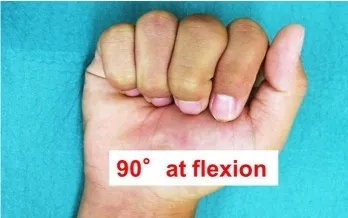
Photograph at 1 year after treatment. B; The ROM of the PIP joint improved to 90. At flexion.
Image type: medical_photograph (skin_photograph)